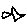
Label: star